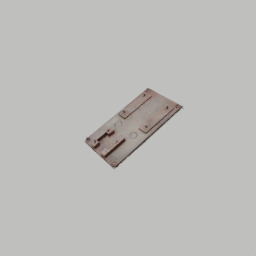
Label: mechanical